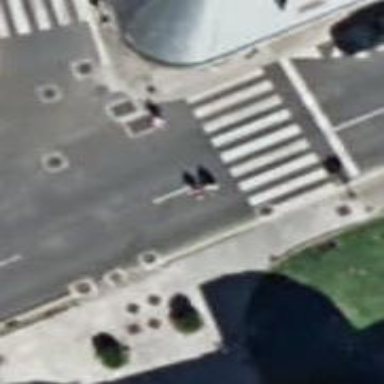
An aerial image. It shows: Crossing with traffic signals.